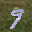
Label: 9